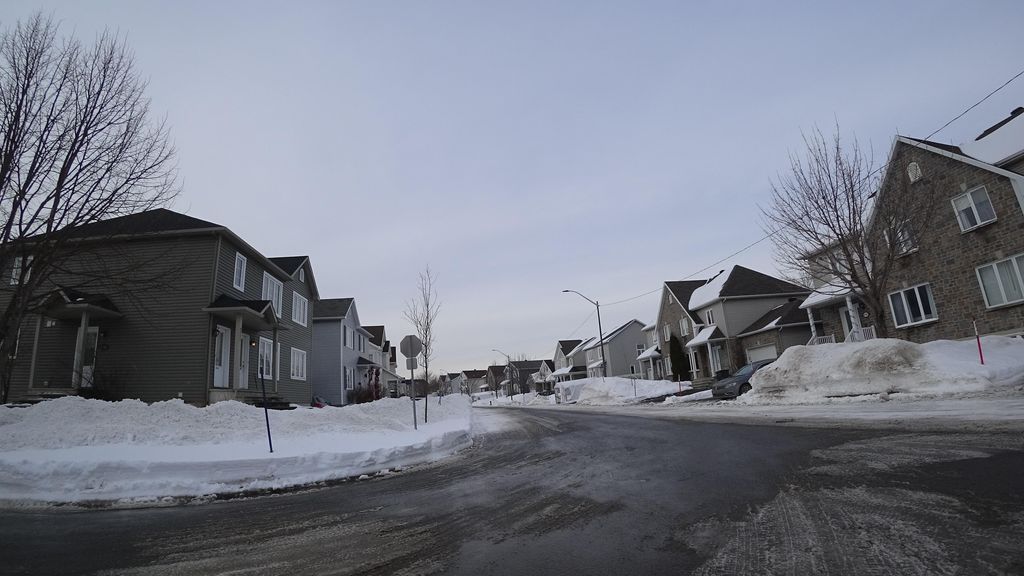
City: quebec_city